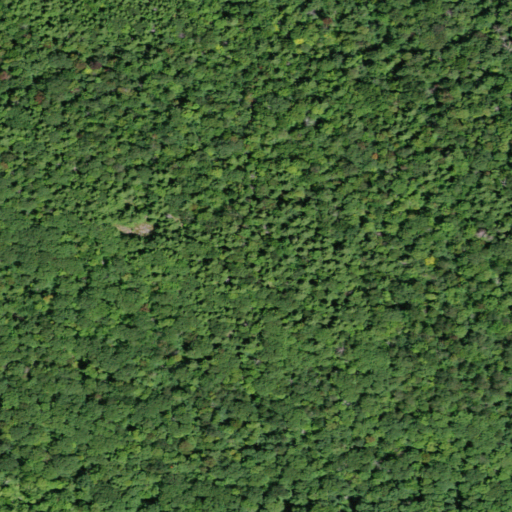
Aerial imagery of mountain in New York named Garfield Mountain containing mixed forest, deciduous forest, and evergreen forest